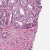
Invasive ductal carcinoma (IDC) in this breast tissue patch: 1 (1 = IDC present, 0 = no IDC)